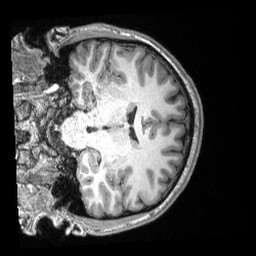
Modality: T1w
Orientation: coronal
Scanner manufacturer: siemens
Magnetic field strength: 3 T
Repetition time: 2.3 s
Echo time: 0.00308 s